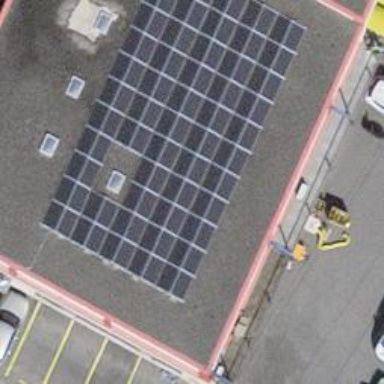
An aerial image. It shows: Solar power generator with photovoltaic panels.